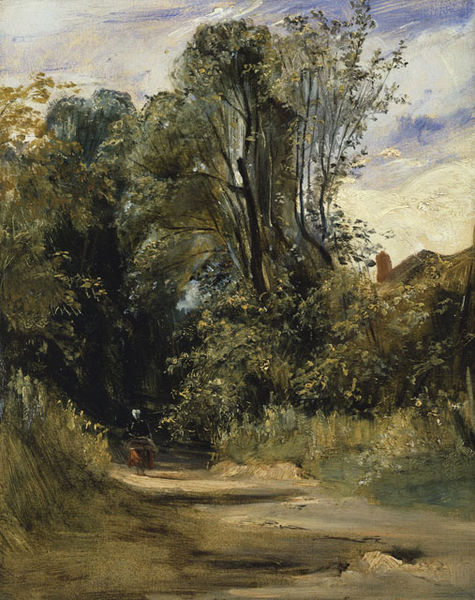
Titel: Ein Waldweg
Künstler: Richard Parkes Bonington
Standort: Karlsruhe
Institution: Staatliche Kunsthalle Karlsruhe
Schlagwörter: baum, blau, gemälde, himmel, laub, schatten, wolken, aquarell, bäume, gelb, grün, impressionismus, landschaft, menschen, äste, braun, frau, licht, weiss, zeichnung, dach, haus, rot, weg, wiese, hochformat, malerei, mensch, steine, öl, natur, büsche, einsam, pastos, sonne, sträucher, gold, wald, schornstein, magd, sommer, laufen, romantik, blue, hat, oil, red, white, black, country, dark, dress, gray, green, lady, old, painting, skirt, woman, yellow, impressionistisch, flowers, oil painting, brown, grass, spaziergang, wandern, pinselstrich, malerisch, cloud, clouds, life, man, rocks, sky, tree, wanderer, dickicht, building, field, girl, house, landscape, mountain, nature, lane, roof, summer, trees, wegrand, spaziergänger, autumn, forest, peaceful, stream, bushes, path, plants, road, alleine, color, impressionism, bonnet, walking, birds, bike, muddy, cloudy, wind, dirt, outside, person, rural, valley, day, human, spring, leaves, trunk, walk, dull, bush, dirt road, horse, branches, beautiful, brush, figure, leaf, outdoors, riding, shadows, colour, chimney, peace, blue sky, grasses, shrubs, soil, tan, barren, scary, trail, weeds, stem, bauerin, gruün, woods, windy, donkey, foliage, ride, chimmney, trunks, walkway, pathway, undefiniert, shrubbery, flora, walker, painterly, wildflowers, solitary, foilage, sky blue, forests, raod, horse riding, wispy, forest path, verge, wbonnet, #unstoppable, #ihrwerdetmichnichtlos, #begriffsmeister, #wissenschaftlicherbetrug, streambed, collector, spazoergänger, rock\